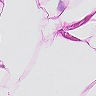
Metastatic tissue present: no